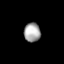
Tissue: lung
Cell type: Fibroblasts
Senescence score: 0.6272
Nuclear area (px): 307
Mean DAPI intensity: 166.231